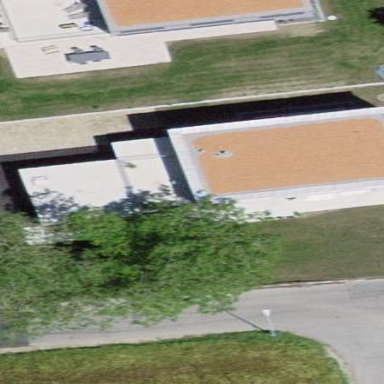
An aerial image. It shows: Building with flat roof.